Question: I want to create a treeview in c# which will group file by prefix (here the prefix is a marked by the separator '_'). The following files should give this tree:
'Files' list :
'''
p_a
p_a_test
p_LIG
p_p
p_p_c
p_p_c2
p_p_ccc
p_p_test
p_tres
TestLineGraph1
TestLineGrpah
'''
Corresponding tree:
'''
|--p_
|--p_a
|--p_a_test
|--p_LIG
|--p_p
|--p_p_
|--p_p_c
|--p_p_c2
|--p_p_ccc
|--p_p_test
|--p_tres
TestLineGraph1
TestLineGrpah
'''
Here's my attempt of code:
'''
private GraphUINode(List<string> subNodes, GraphUINode parent, string name, int lvl = 0)
: base(parent.m_viewDataSubControl)
{
parent.Nodes.Add(this);
this.Name = name;
this.Text = name;
string currentPrefix = "";
int pertinentSubNodes = 0;
while (pertinentSubNodes < subNodes.Count -1 && subNodes[pertinentSubNodes].Split('_').Length < 2+ lvl)
pertinentSubNodes++;
for (int i = 0; i <= lvl; i++)
{
currentPrefix += subNodes[pertinentSubNodes].Split('_')[i] + "_";
}
List<String> children = new List<string>();
foreach (string child in subNodes)
{
// The child is in the same group than the previous one
if (child.StartsWith(currentPrefix))
{
children.Add(child);
}
else
{
// Create a node only if needed
if (children.Count > 1)
{
// Create the new node
new GraphUINode(children, this, currentPrefix, lvl + 1);
children.Clear();
children.Add(child);
}
else
{
new GraphTemplateNode(this, m_viewDataSubControl, child);
}
currentPrefix = "";
for (int i = 0; i <= lvl; i++)
{
currentPrefix += child.Split('_')[i] + "_";
}
}
}
}
'''
But I miss a few ones in the final result:

How can I get its back? Even when I debug step by step I can't find the logical way to do it.
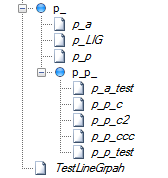
Answer: So the first thing that we'll want to do here is take our strings and turn them into a tree. Once we have a tree then mapping those nodes to a 'TreeView' is quite easy.
We'll start out with the definition for the tree itself:
'''
public class Node<T>
{
public Node(T value, IEnumerable<Node<T>> children)
{
Value = value;
Children = children;
}
public T Value { get; private set; }
public IEnumerable<Node<T>> Children { get; private set; }
}
'''
Nice and easy, each node is just a value and a collection of children.
Next we'll write a method to take a sequence of sequences, and build a tree from it. The idea here is that we'll group all of the items based on the first value in their sequence, build a node for each group, and then recursively call the method on the group to get the children for that node.
'''
public static IList<Node<T>> GroupToTree<T>(this IEnumerable<IEnumerable<T>> source)
{
return GroupToTree(source.Select(sequence => sequence.GetEnumerator()));
}
private static IList<Node<T>> GroupToTree<T>(IEnumerable<IEnumerator<T>> source)
{
return source.WhereHasNext()
.GroupBy(iterator => iterator.Current)
.Select(group => new Node<T>(group.Key, GroupToTree(group)))
.ToList();
}
//This ensures that the iterators all get disposed
private static IEnumerable<IEnumerator<T>> WhereHasNext<T>(
this IEnumerable<IEnumerator<T>> source)
{
foreach (var iterator in source)
{
if (iterator.MoveNext())
yield return iterator;
else
iterator.Dispose();
}
}
'''
Now we can take the raw data, split each of the strings into sequences of strings, and then map each of the nodes that we have here into UI-based nodes for presentation:
'''
List<string> rawData = new List<string>();
//TODO populate raw data
Func<Node<string>, TreeNode> selector = null;
selector = node => new TreeNode(node.Value, node.Children.Select(selector).ToArray());
var nodes = rawData.Select(line => line.Split('_').AsEnumerable())
.GroupToTree()
.Select(selector);
'''